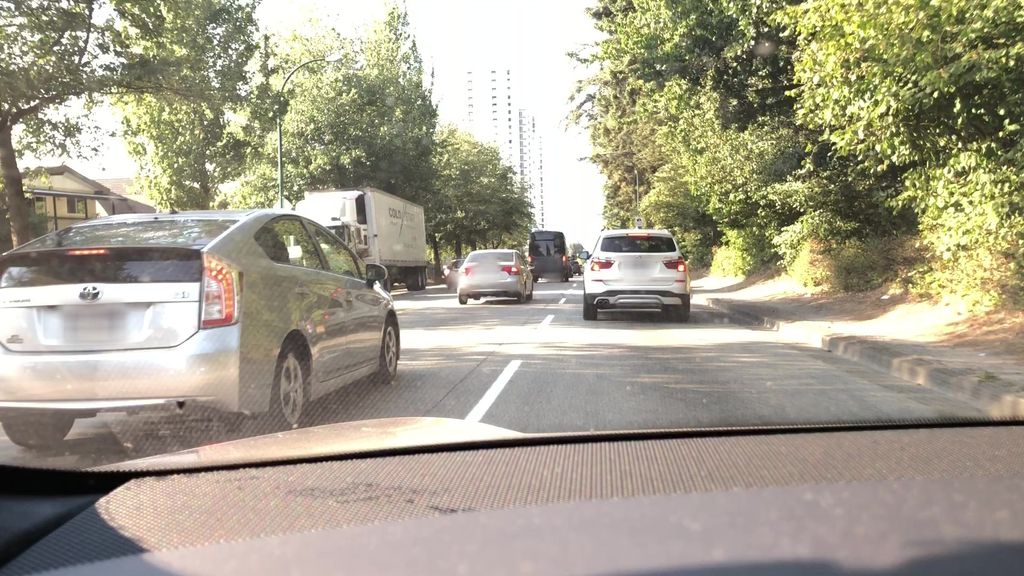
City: vancouver